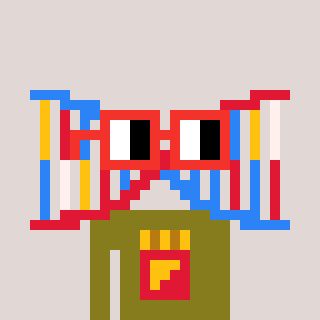
a pixel art character with square red glasses, a dna-shaped head and a gunk-colored body on a warm background